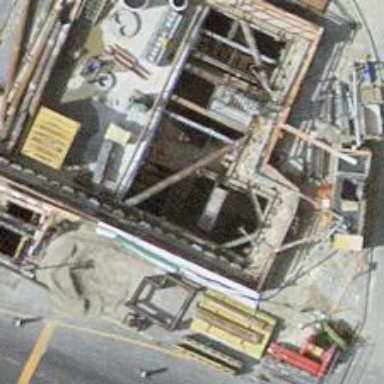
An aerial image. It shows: Commercial building with valve group substation.